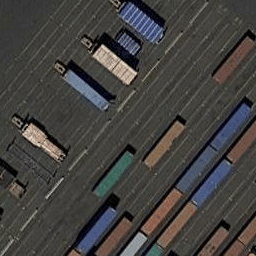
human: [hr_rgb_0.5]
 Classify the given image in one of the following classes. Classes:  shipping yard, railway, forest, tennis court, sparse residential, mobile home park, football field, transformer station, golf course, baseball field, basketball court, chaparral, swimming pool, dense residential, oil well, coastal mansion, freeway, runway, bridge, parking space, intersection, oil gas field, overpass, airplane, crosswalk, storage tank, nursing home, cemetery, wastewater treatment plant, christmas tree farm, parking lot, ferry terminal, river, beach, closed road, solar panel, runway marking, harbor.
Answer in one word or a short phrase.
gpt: shipping yard